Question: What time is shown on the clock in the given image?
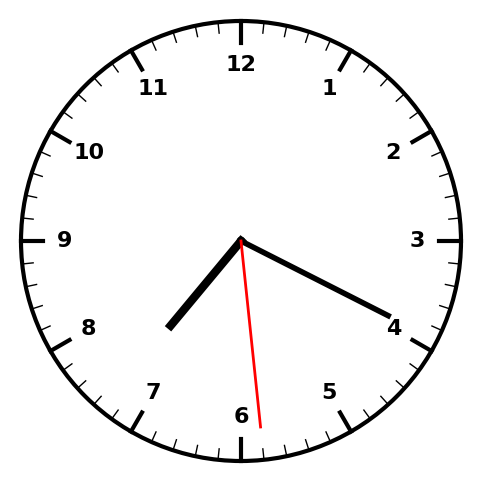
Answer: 07:19:29